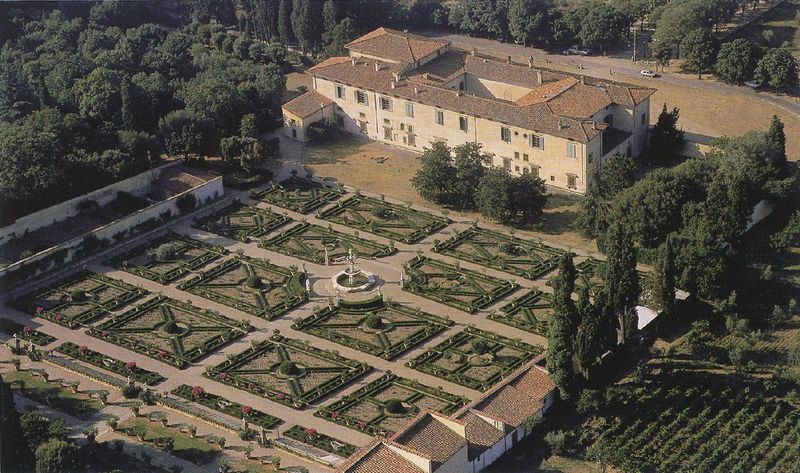
Titel: Villa Medici in Castello
Standort: Florenz, Villa di Castello (EU - I - Toskana)
Schlagwörter: bäume, grün, braun, fenster, frankreich, straße, anlage, dach, gebäude, haus, park, schloss, weg, architektur, barock, büsche, wald, brunnen, garten, italien, süden, dächer, giebel, mauer, hecke, auto, französisch, foto, luftaufnahme, oben, rechteck, himmeö, zypresse, symmetrisch, villa, geometrisch, anwesen, gut, gutshaus, beete, labyrinth, versailles, atrium, gartenanlage, angelegt